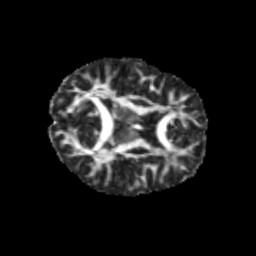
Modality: FA
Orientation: axial
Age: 11
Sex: male
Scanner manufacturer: siemens
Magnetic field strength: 3 T
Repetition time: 3.8 s
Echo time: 0.07 s